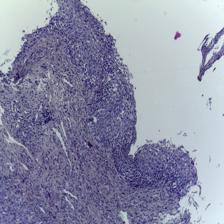
Diagnosis: OSCC